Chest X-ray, PA view. Patient: 62 years old, sex M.
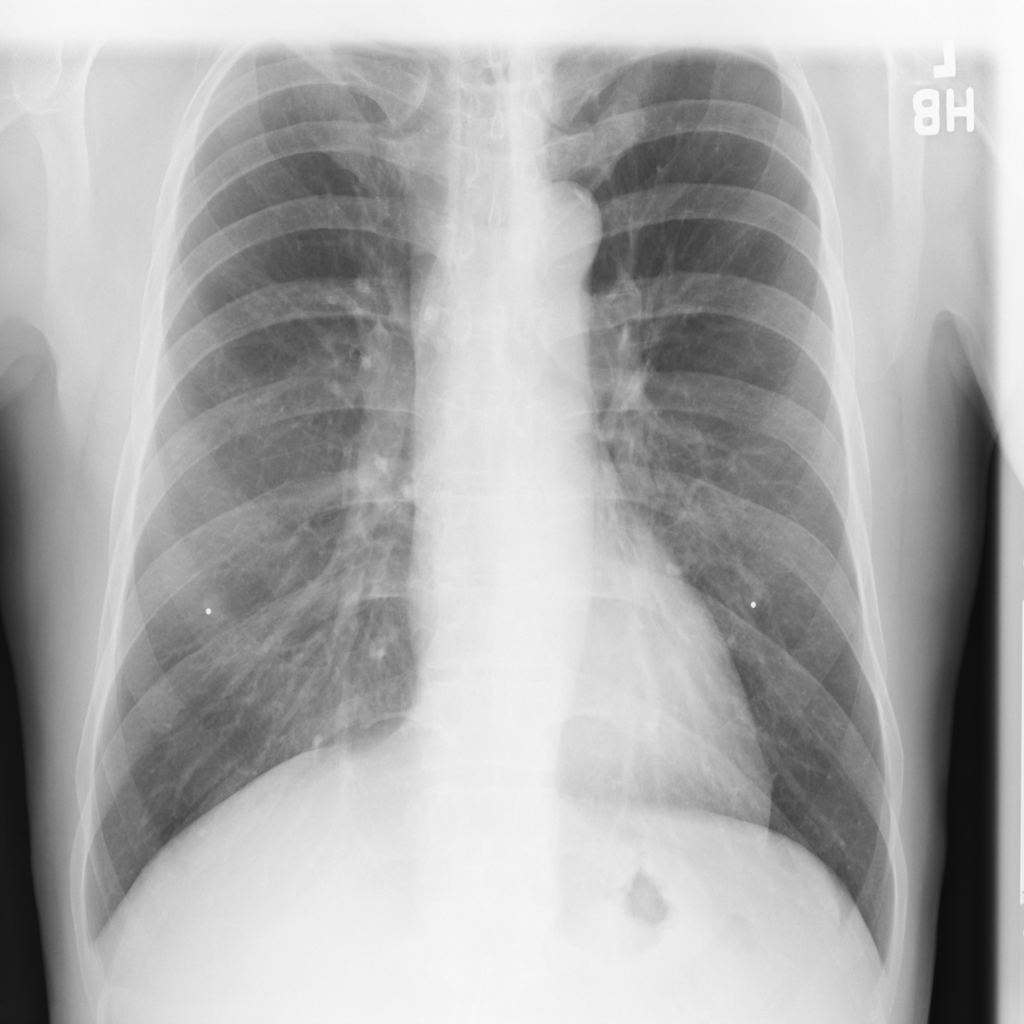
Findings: Nodule